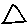
Label: triangle